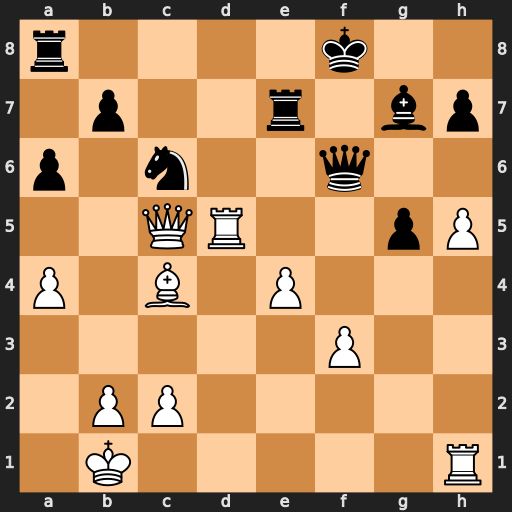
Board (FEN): r4k2/1p2r1bp/p1n2q2/2QR2pP/P1B1P3/5P2/1PP5/1K5R
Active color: w
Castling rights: -
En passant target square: -
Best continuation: Rf5 Ke8 Rxf6